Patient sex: F
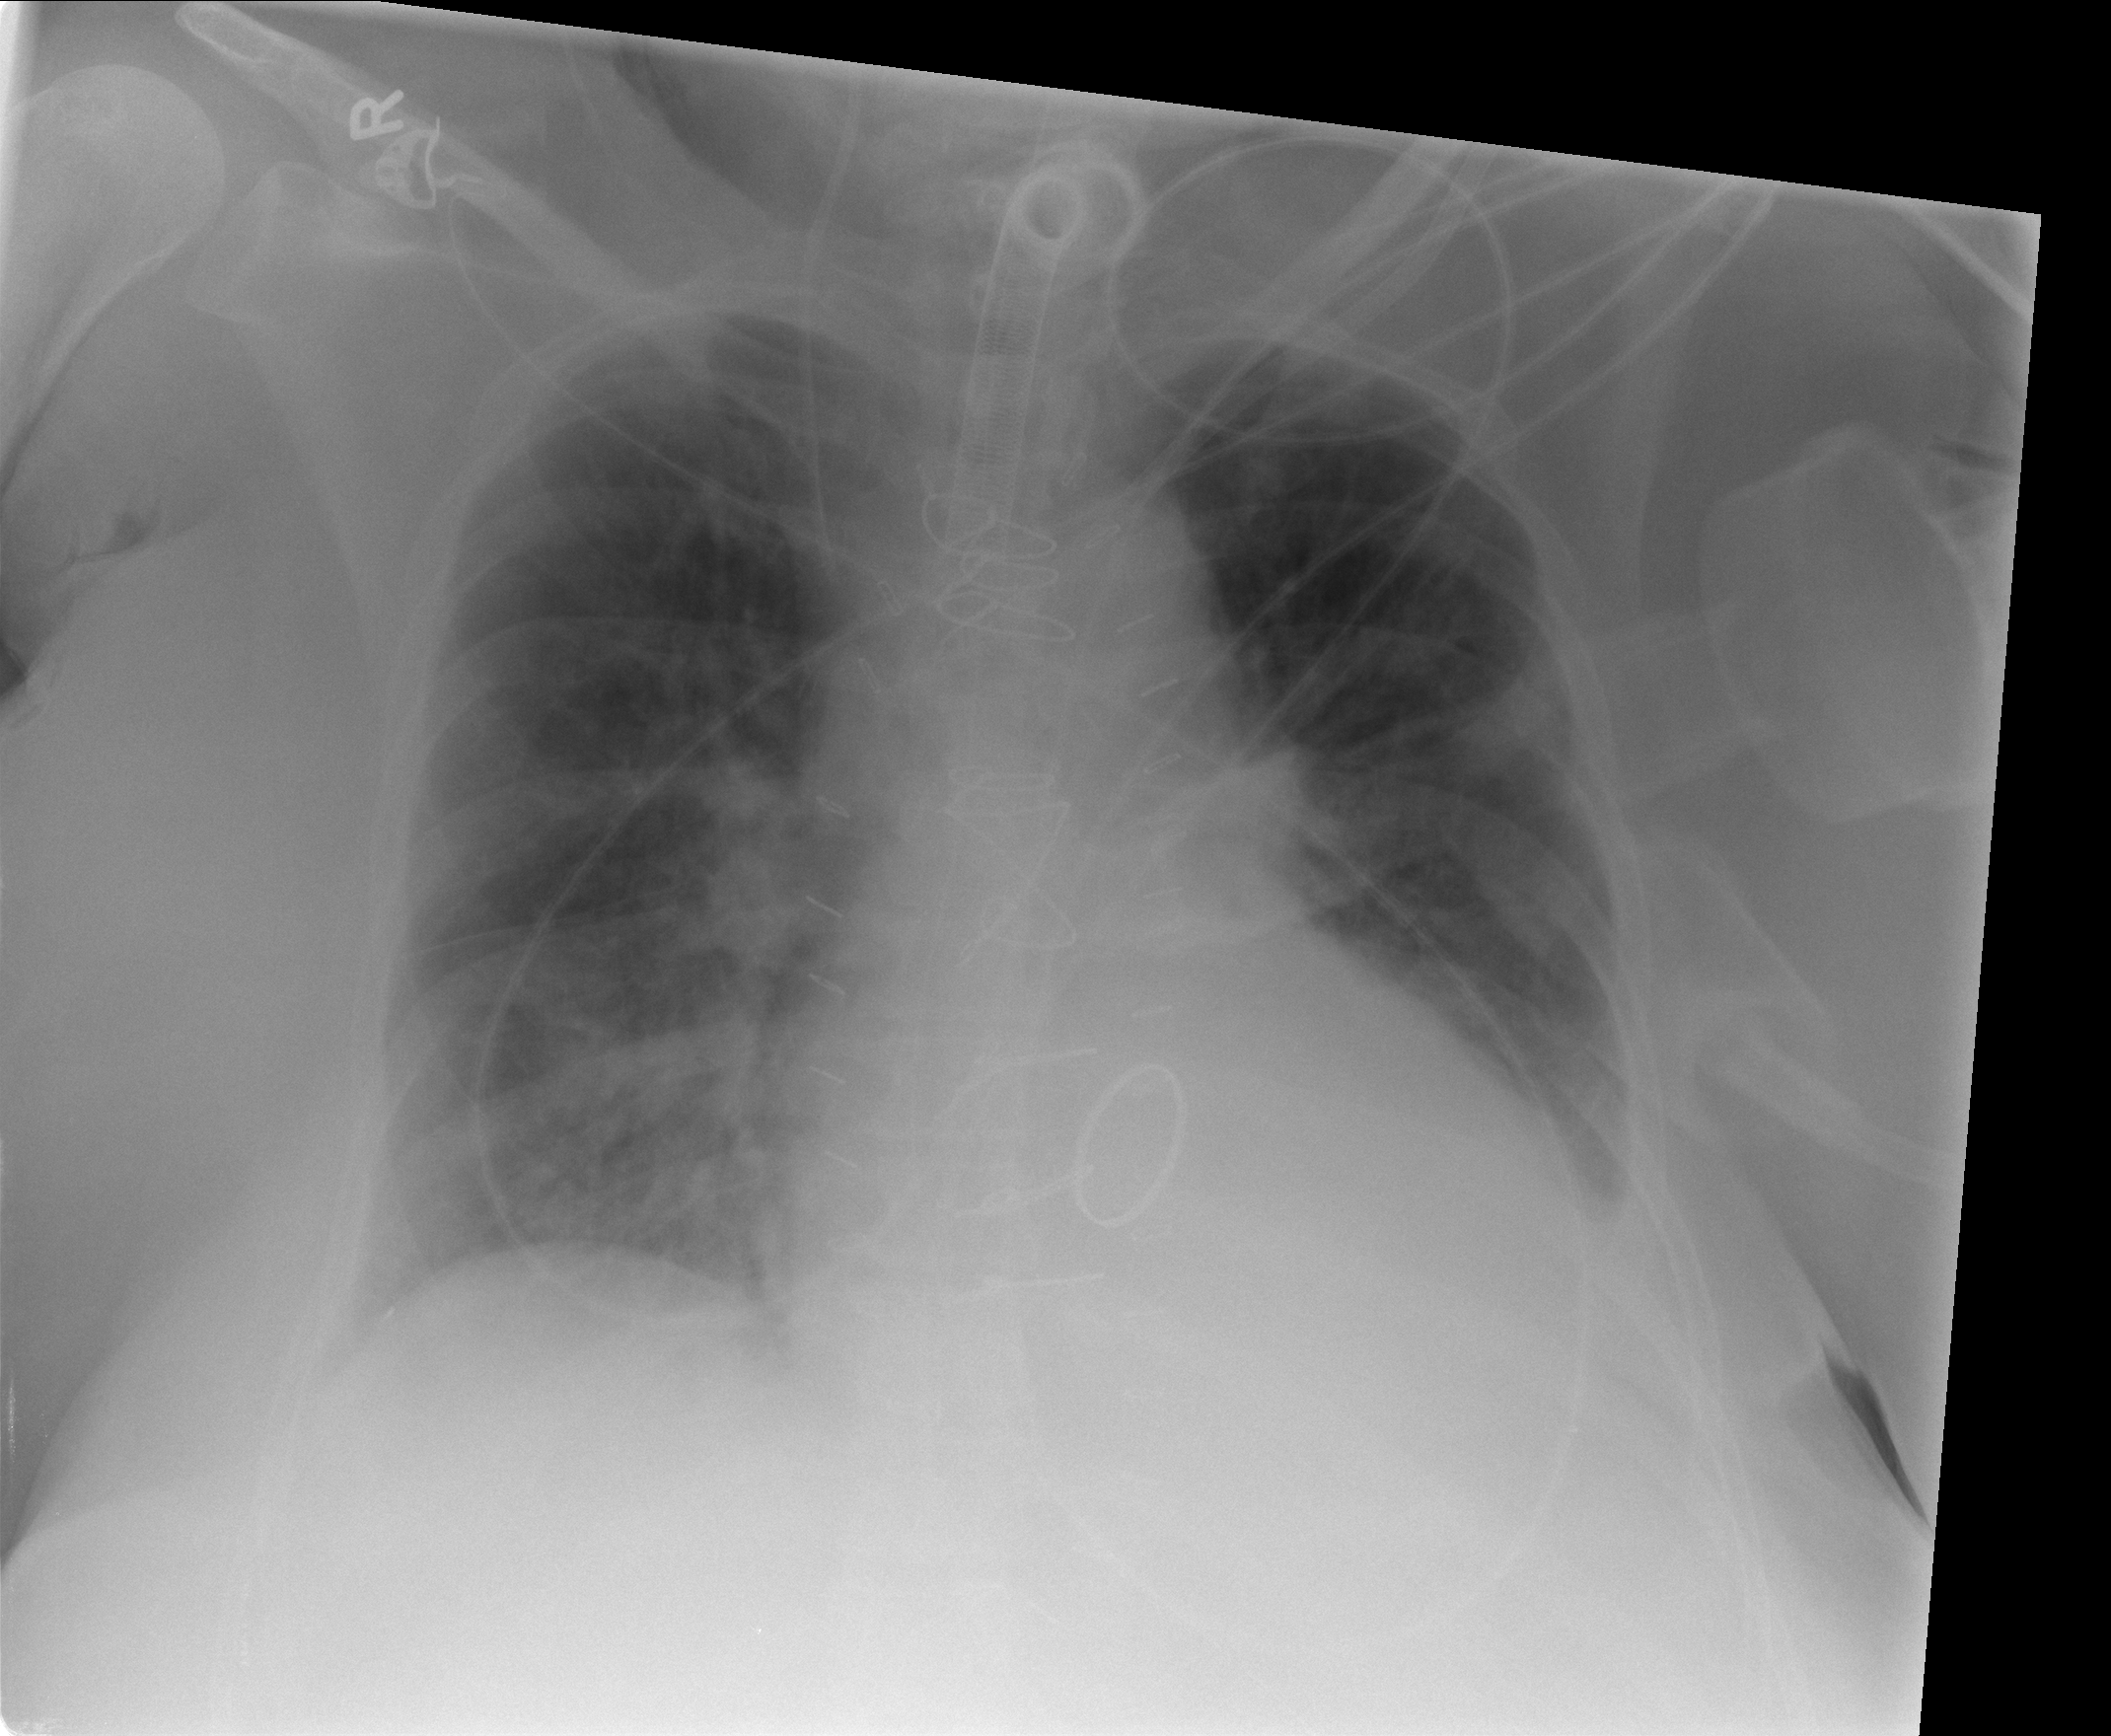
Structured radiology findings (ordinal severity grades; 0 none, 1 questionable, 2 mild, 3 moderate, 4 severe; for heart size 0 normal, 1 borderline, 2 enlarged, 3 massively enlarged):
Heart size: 2
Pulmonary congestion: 2
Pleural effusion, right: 0
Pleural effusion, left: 2
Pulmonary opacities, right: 1
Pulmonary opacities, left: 2
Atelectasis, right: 0
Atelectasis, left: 0